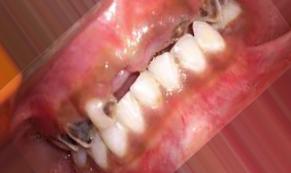
Condition: Caries